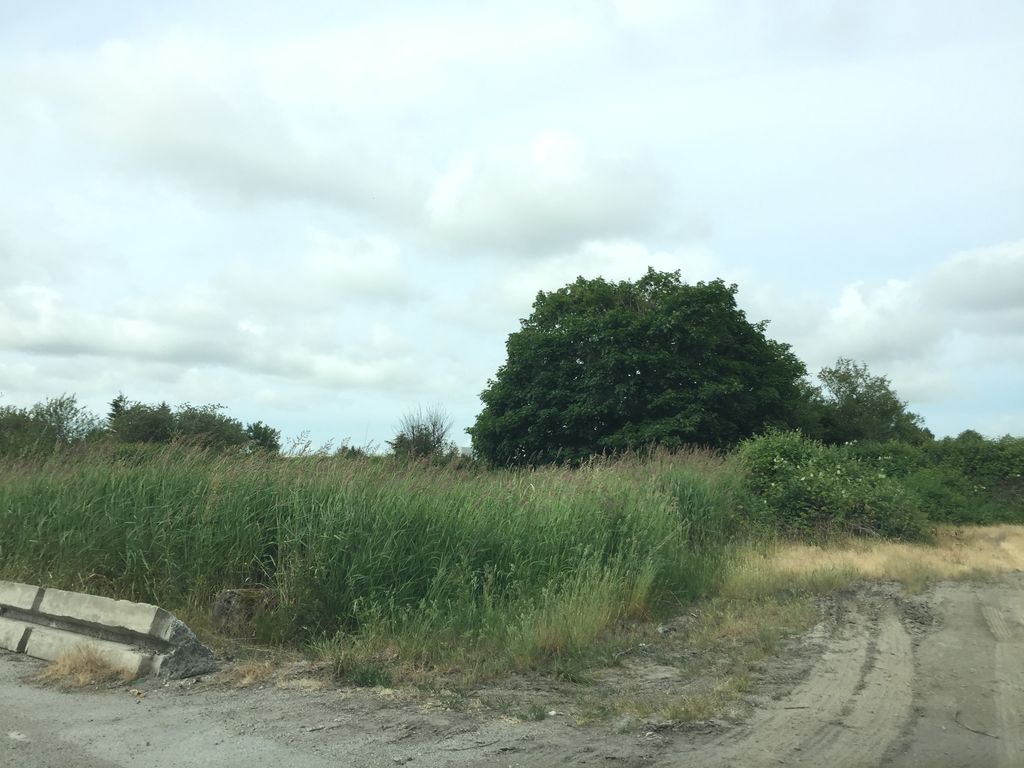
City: vancouver